Question: I have section of code that programmatically creates a new devise user:
'''
user = User.new
user.username = params[:username]
user.email = params[:email]
user.password = params[:password]
if user.save
render :json => user
else
render :json => user.errors
end
'''
I have recently noticed that the 'user id' has skipped about 30 numbers in my records.
Looking at my records I have:

Any idea what might have caused this huge gap in the increment? Users have no way to delete their account.
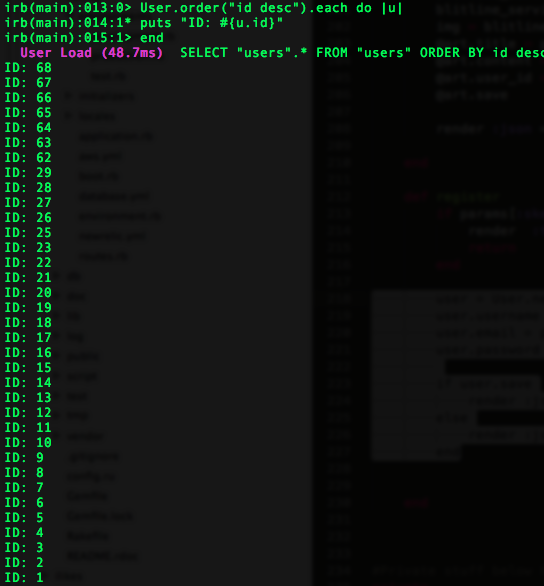
Answer: If you're deployed on Heroku, you're using Postgres. In Postgres, primary keys ids are allocated just once in an linear, autoincremented sequence. But in the event that a transaction is rolled back, the allocated id will be marked as used and will be allocated again.
It's impossible to tell definitively, but my guess is that the creation of all users between '30' and '61' were rolled back due to some transactional error. You may want to crosscheck against your repository commits to see whether you made any modifications to your 'User' model that might correspond to the time frame during which no users were committed to the DB.
Basically, things were working at one point, then they broke, and now they're working again. Check the period between 'User.find(29).created_at' and 'User.find(62).created_at' and see whether any commits may have impacted your model.